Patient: sex F, age 66
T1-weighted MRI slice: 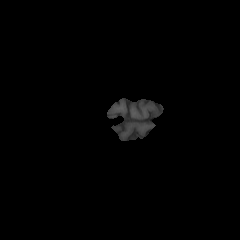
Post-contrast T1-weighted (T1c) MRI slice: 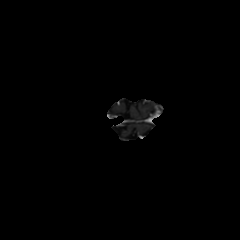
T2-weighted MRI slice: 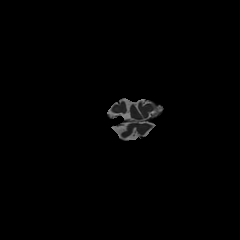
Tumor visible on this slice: no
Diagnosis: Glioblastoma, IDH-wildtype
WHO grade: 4